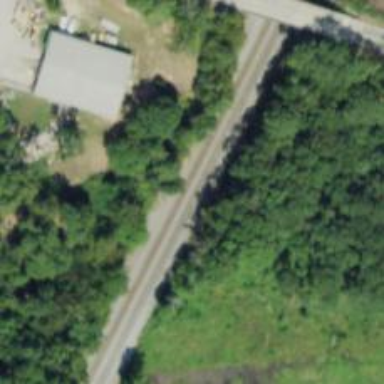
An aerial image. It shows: Railway track.